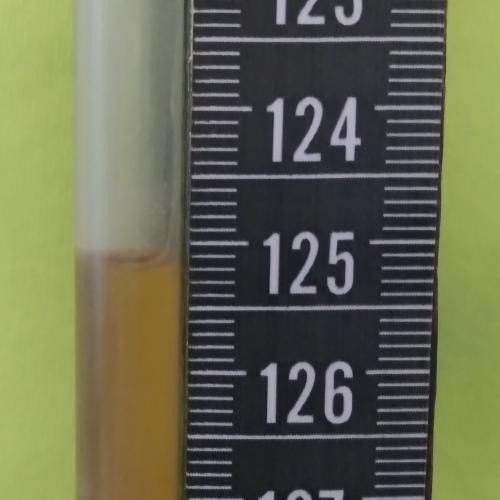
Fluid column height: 125.1 cm